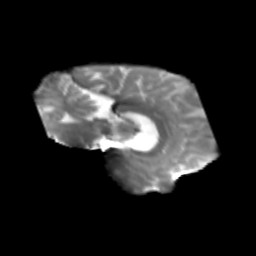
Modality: T2w
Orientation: sagittal
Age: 33
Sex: female
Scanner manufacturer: siemens
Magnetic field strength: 3 T
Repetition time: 1.8 s
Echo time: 0.07 s